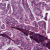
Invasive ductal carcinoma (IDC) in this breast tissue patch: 1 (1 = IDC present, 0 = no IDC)